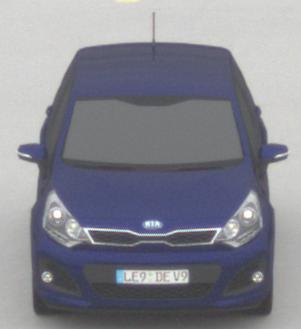
Make: KIA
Model: Rio 1.2
Detailed model: Rio (UB)
Model produced from: 2011/09
Model produced until: 2015/01
Doors: 3
Color: blue
Road condition: dry road
Daytime: midday
Contrast: low contrast